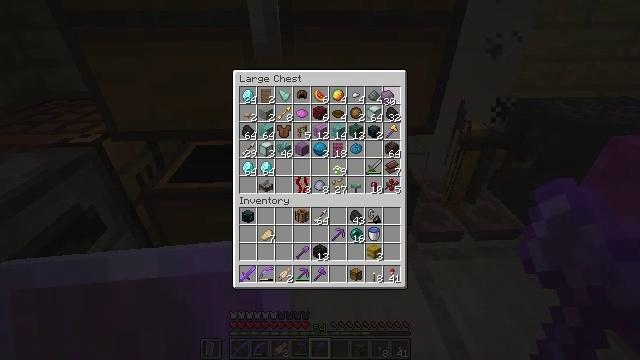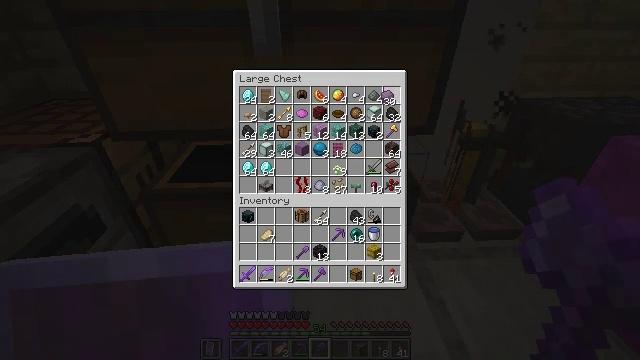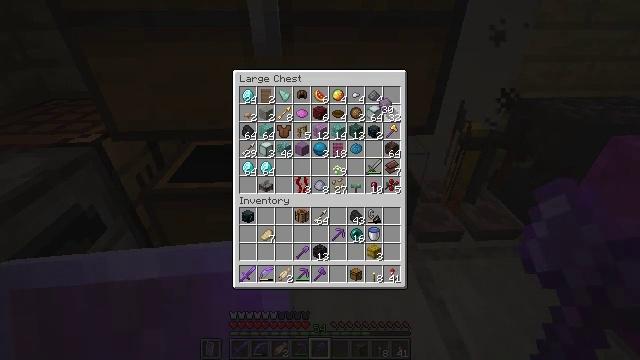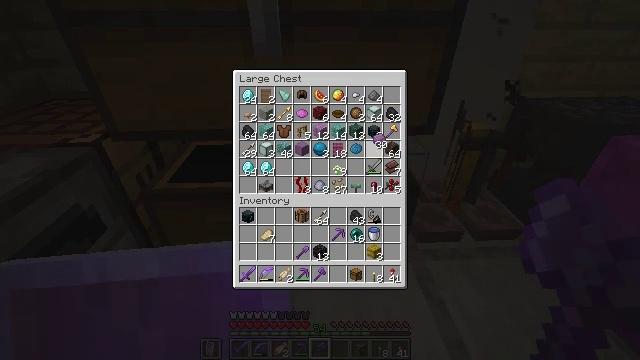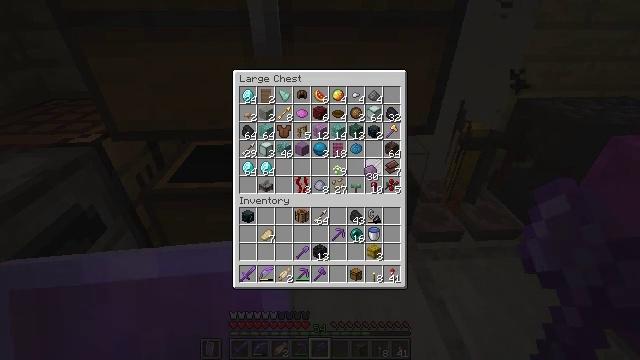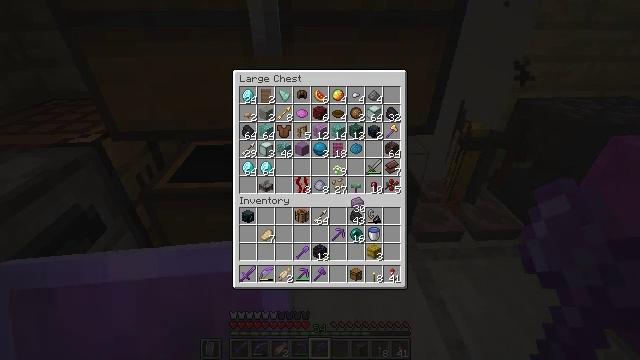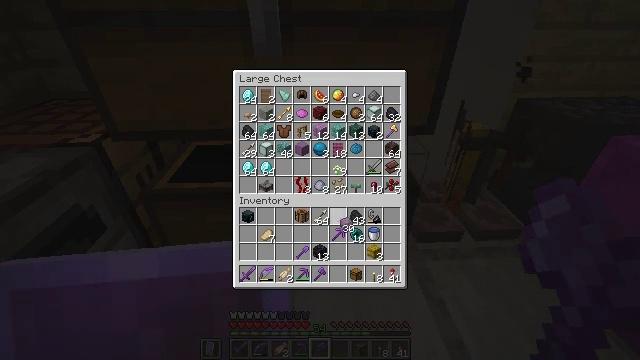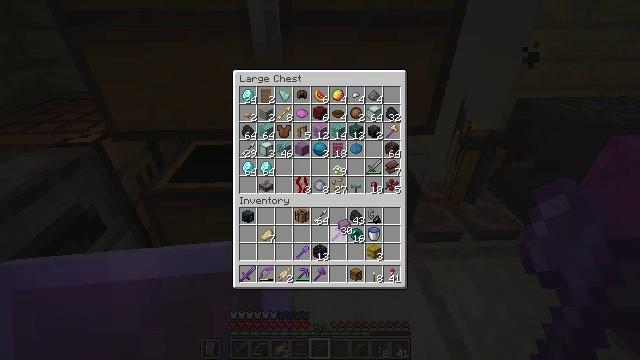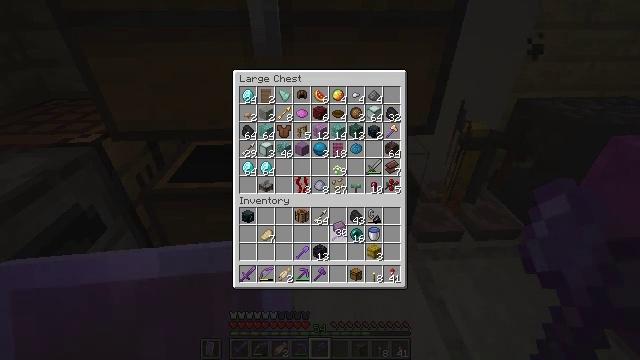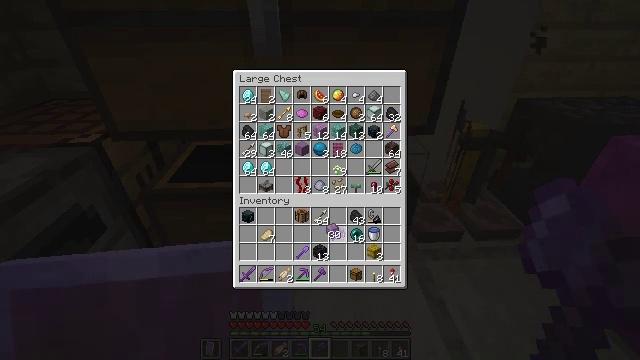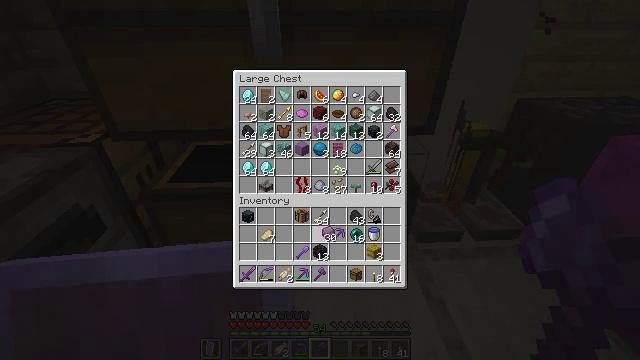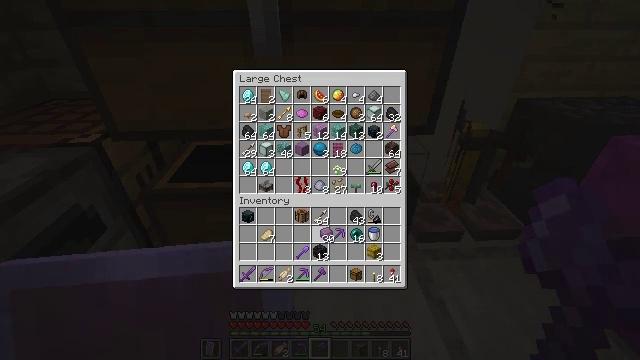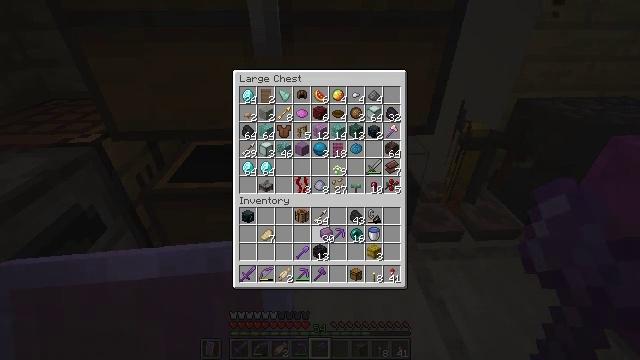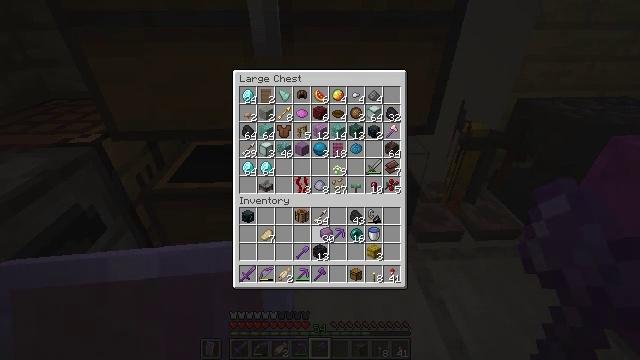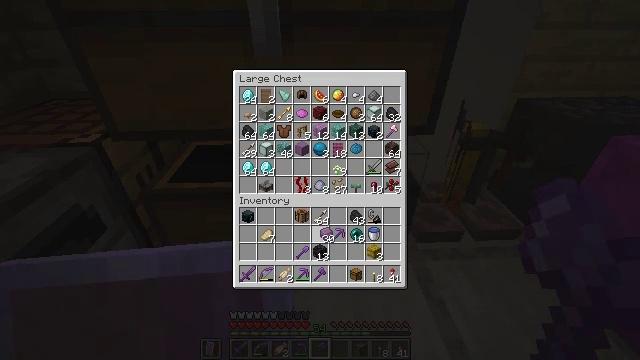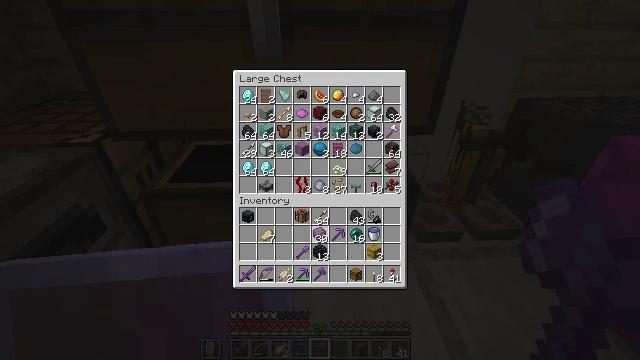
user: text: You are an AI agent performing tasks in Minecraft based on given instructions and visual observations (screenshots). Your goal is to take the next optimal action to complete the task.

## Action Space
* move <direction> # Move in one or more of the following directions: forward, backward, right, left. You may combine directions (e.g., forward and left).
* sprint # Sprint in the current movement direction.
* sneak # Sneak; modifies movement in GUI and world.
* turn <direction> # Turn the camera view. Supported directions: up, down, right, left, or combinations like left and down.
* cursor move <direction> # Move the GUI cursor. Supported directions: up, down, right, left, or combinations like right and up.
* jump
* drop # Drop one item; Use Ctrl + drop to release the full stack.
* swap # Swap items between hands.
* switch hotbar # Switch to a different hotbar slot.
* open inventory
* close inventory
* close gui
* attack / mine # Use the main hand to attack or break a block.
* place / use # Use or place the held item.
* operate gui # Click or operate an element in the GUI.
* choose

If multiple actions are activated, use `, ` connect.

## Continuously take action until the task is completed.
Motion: motion action
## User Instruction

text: Crafting a shulker box will help with your storage needs.
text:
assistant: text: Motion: no_op
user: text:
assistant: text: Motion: turn down
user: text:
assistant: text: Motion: turn down
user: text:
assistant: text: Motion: turn left and down
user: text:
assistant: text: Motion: turn left and down
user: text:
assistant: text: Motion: turn left and down
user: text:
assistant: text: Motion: no_op
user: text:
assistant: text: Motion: no_op
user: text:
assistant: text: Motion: no_op
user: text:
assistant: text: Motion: no_op
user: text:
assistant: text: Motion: no_op
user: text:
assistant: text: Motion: no_op
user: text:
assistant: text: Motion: no_op
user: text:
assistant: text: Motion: no_op
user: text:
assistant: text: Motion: turn left
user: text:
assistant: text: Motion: no_op
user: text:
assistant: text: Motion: no_op
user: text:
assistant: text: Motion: no_op
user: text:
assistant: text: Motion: use / place
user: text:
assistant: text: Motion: use / place
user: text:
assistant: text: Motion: use / place
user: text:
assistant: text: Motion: no_op
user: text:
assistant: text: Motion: use / place
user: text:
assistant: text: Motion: use / place
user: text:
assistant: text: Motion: use / place
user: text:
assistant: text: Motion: use / place
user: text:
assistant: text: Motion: no_op
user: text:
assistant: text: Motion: no_op
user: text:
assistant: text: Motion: no_op
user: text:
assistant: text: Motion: no_op